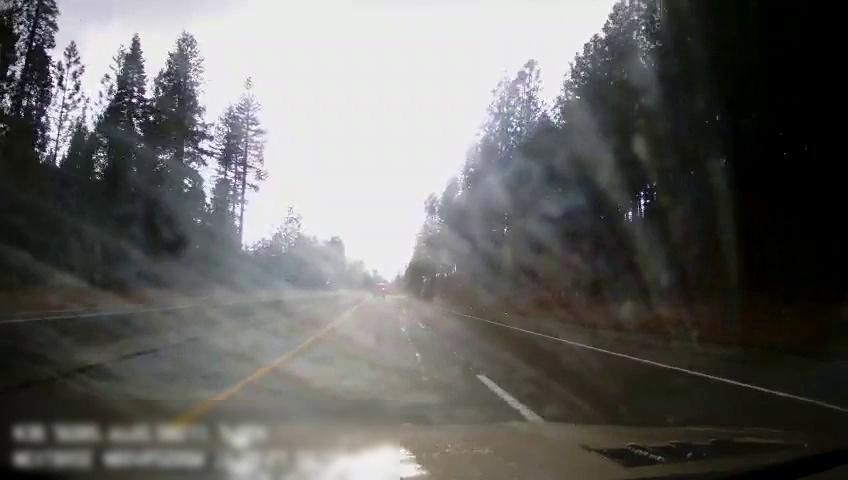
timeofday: Day
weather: Cloudy
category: Drivable Space
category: Drivable Space
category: Vehicles | Van
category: Lanes | Current Lane
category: Lanes | Alternate Lane
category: Lanes | Alternate Lane